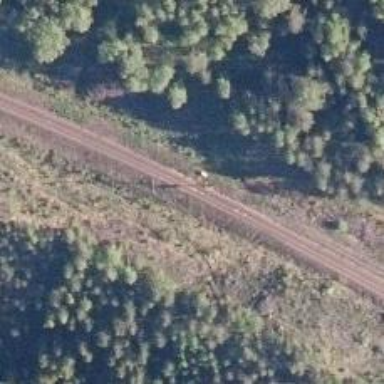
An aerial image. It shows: Railway signal.